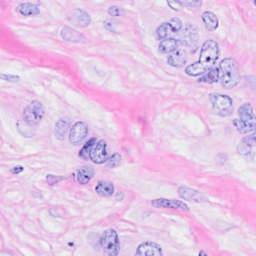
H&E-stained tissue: Breast